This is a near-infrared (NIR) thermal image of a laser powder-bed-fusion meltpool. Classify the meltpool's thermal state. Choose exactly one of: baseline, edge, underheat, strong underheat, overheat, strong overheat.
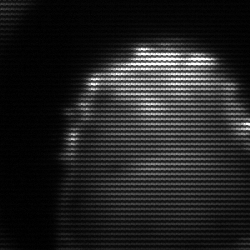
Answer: edge